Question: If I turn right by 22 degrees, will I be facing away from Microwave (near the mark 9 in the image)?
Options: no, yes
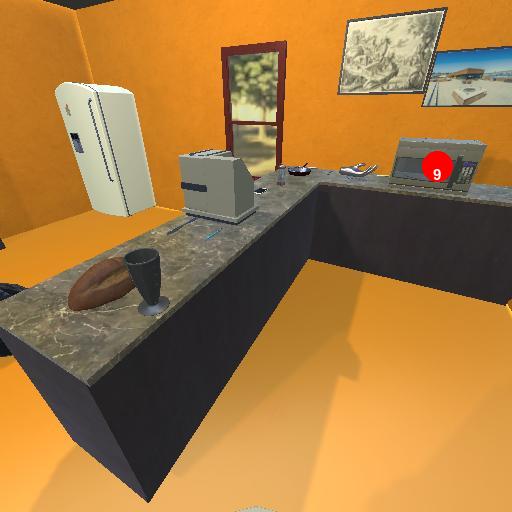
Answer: no